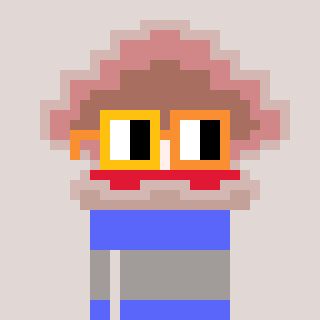
a pixel art character with square yellow and orange glasses, a oyster-shaped head and a purple-colored body on a warm background